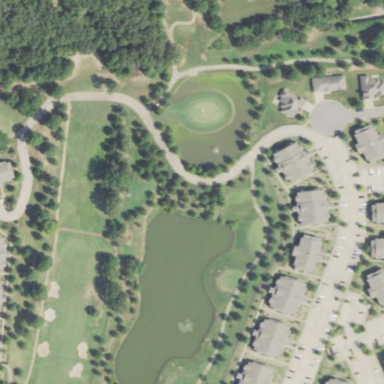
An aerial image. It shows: Water hazard on golf course.